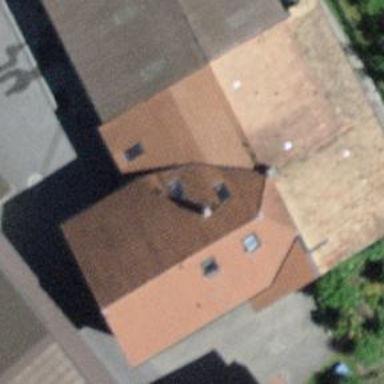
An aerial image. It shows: Residential building.